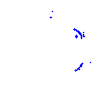
Particle: kaon